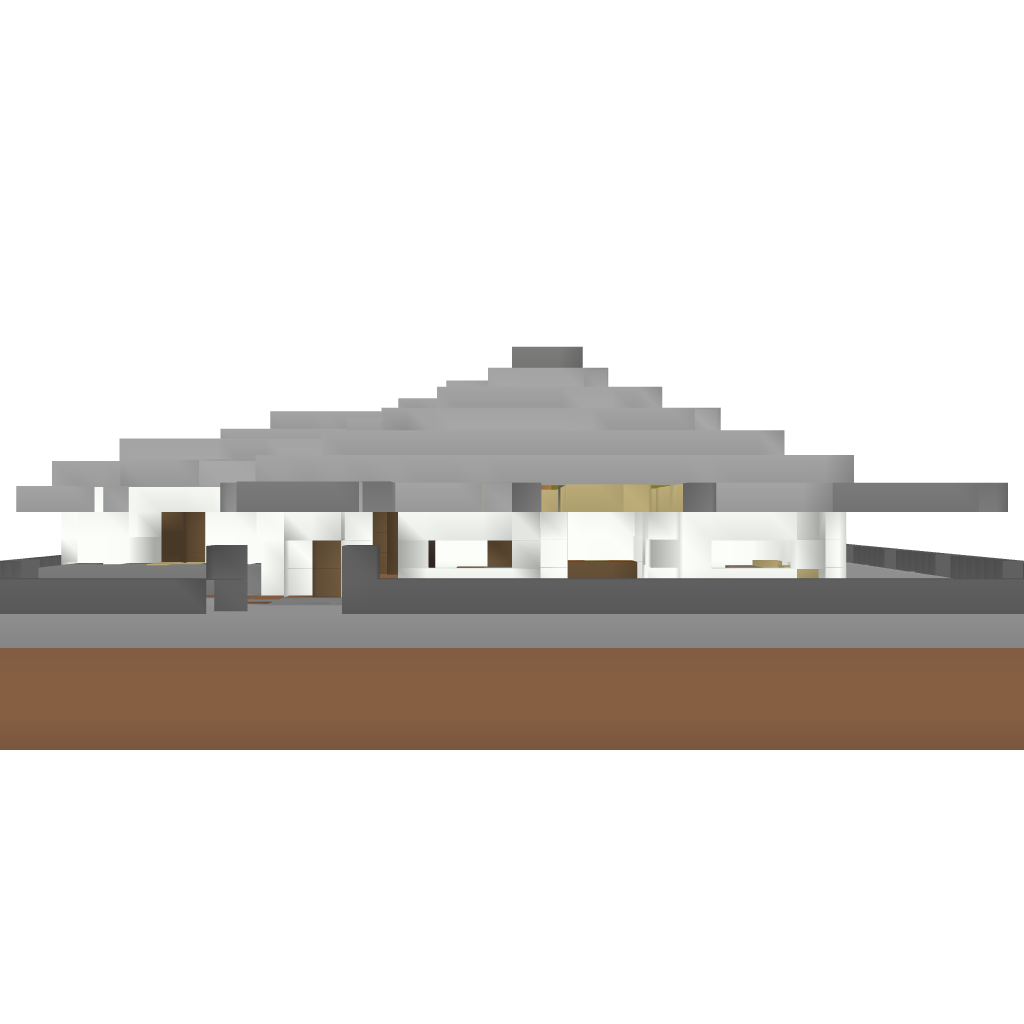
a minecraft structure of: Modern Summer House